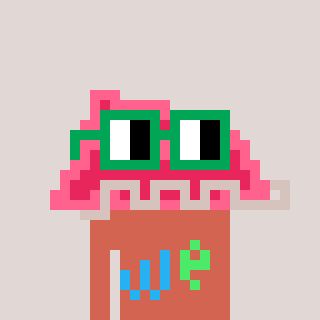
a pixel art character with square green glasses, a retainer-shaped head and a peachy-colored body on a warm background